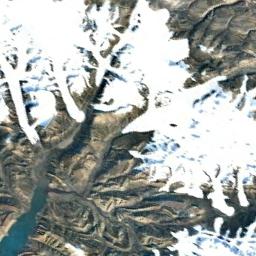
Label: snowberg